八年级 · 度量几何学
如图, 正方形 $A B C D$ 的边长为 1 , 点 $P$ 为边 $B C$ 上任意一点(可与 $B$ 点或 $C$ 点重合), 分别过 $B$ 、 $C 、 D$ 作射线 $A P$ 的垂线, 垂足分别是 $B^{\prime} 、 C^{\prime} 、 D^{\prime}$, 则 $B B^{\prime}+C C^{\prime}+D D^{\prime}$ 的最大值为 , 最小值为 \$ \qquad \$ .

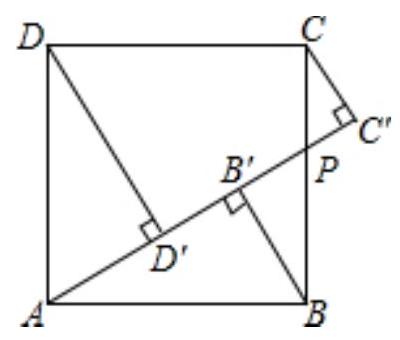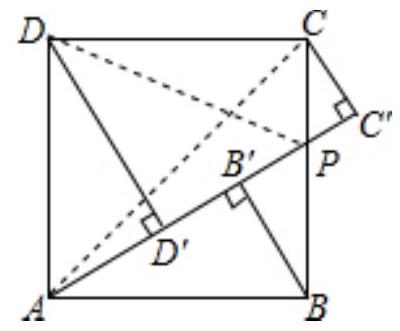
答案: $2 ; \sqrt{2}$
解析:

连接 $A C 、 D P$,

$S_{\text {正方形 } A B C D}=1 \times 1=1$,

由勾股定理得： $A C=\sqrt{1^{2}+1^{2}}=\sqrt{2}$,

$\because A B=1$,

$\therefore 1 \leq A P \leq \sqrt{2}$,

$S_{\triangle D P C}=S_{\triangle A P C}=\frac{1}{2} A P \times C C^{\prime}$

$1=S_{\text {正方形 } A B C D}=S_{\triangle A B P}+S_{\triangle A D P}+S_{\triangle D P C}=\frac{1}{2} A P\left(B B^{\prime}+D D^{\prime}+C C^{\prime}\right)$,

$B B^{\prime}+D D^{\prime}+C C^{\prime}=\frac{2}{A P}$,

$\because 1 \leq A P \leq \sqrt{2}$,

$\sqrt{2} \leq B B^{\prime}+C C^{\prime}+D D^{\prime} \leq 2$,

故答案为: $2, \sqrt{2}$.